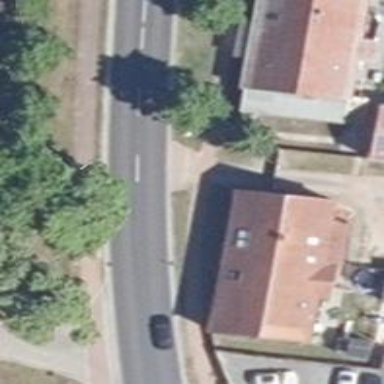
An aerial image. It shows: Primary road with asphalt surface. There is separate sidewalk.